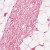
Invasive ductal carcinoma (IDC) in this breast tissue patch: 0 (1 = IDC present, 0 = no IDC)